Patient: sex M, age 31
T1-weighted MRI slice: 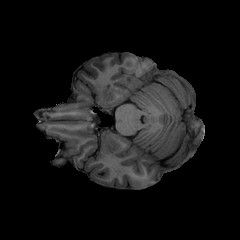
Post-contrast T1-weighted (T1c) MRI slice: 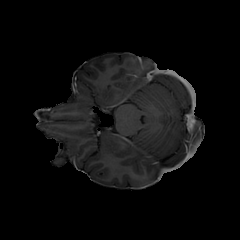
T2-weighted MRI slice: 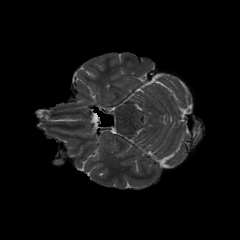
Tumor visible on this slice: yes
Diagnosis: Astrocytoma, IDH-mutant
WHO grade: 2